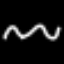
Label: squiggle